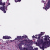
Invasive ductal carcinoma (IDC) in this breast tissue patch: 0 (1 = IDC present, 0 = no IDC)